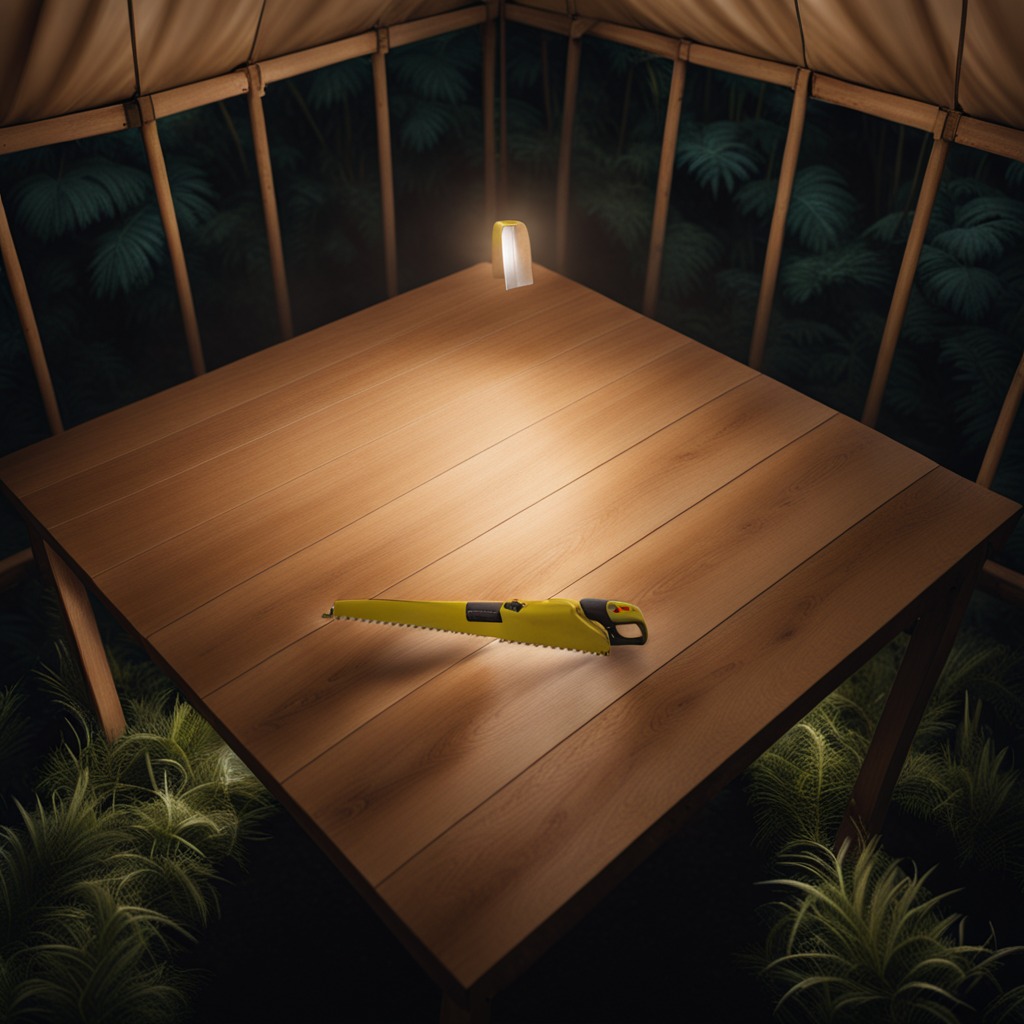
A metal saw is lying on a wooden table inside a jungle field workshop tent at night.